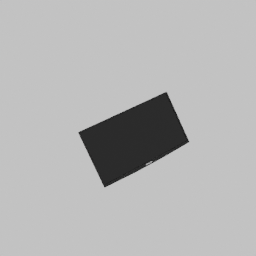
Label: electronics